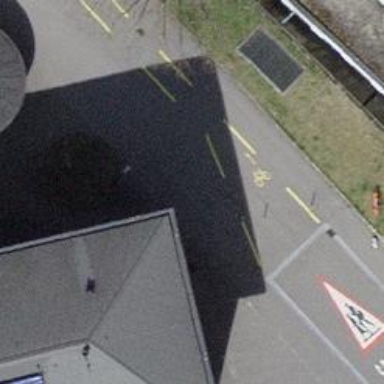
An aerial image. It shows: Bollard barrier.